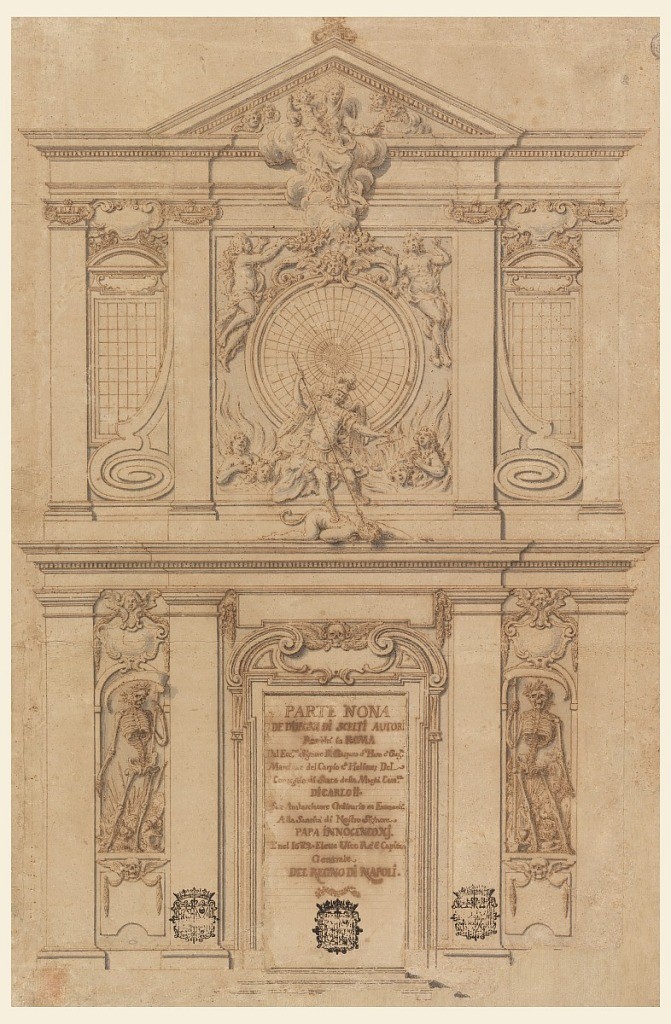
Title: Title Page, Part 9, from an Album of Drawings belonging to Don Gaspero Méndez de Haro y Guzman
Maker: Gasparo Mendez de Haro y Guzman, Spanish
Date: after 1682
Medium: Pen and brown ink, brush and blue-gray and brown wash, black chalk on heavy brown laid paper, lined
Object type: Drawing
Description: Vertical format architectural drawing. Two stories, the lower one with pilasters of Doric order, the upper one with pilasters of Ionic order. The door frame shows a broken pediment with an escutcheon in the center, with a winged skull on top. Laterally are niches showing statues of DEATH in front of trophies, the left one referring to worldly power, the right one to ecclesiastical dignitaries. In the central panel of the upper storey is a circular window. In the lower wedges are represented souls in Purgatory, in the upper ones two Blessed ascending to Heaven. Figure of St. Michael stands upon the Devil, recumbent, upon the entablature of the lower story. In the lateral panels are windows, with volutes below, in front. On top is a triangular pediment. In its front and in that of the entablature is the Virgin with the Child, sitting upon clouds. The base of the Cross is shown above.